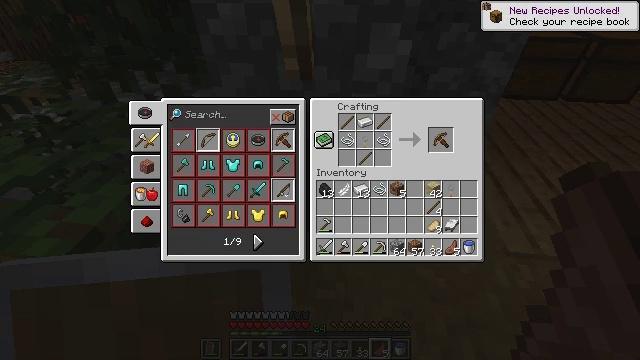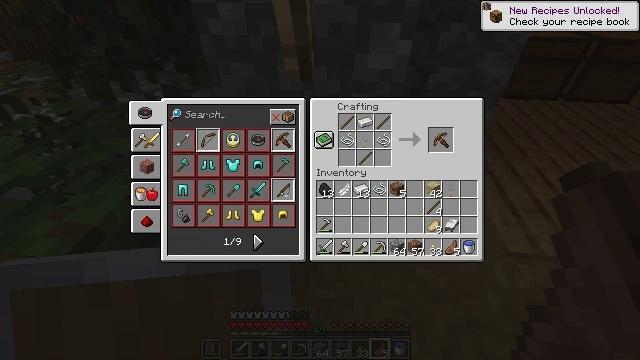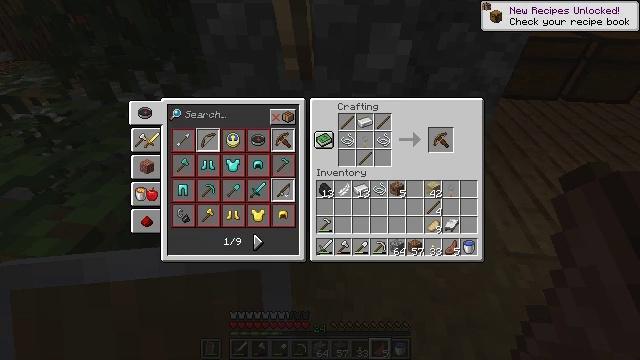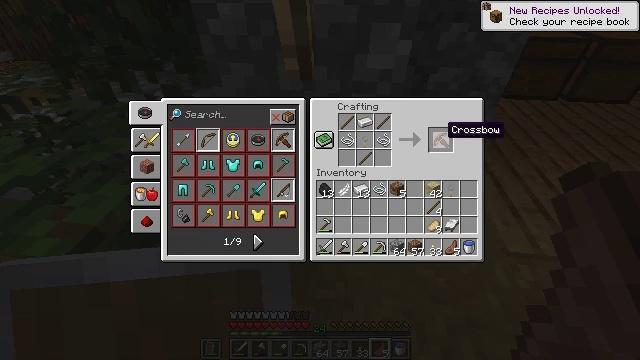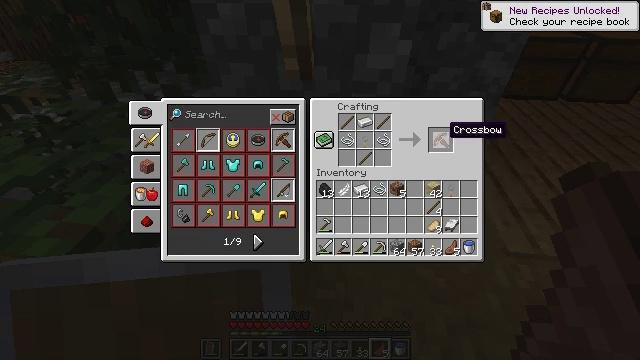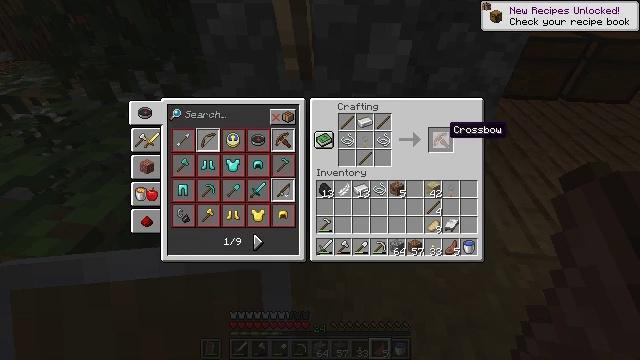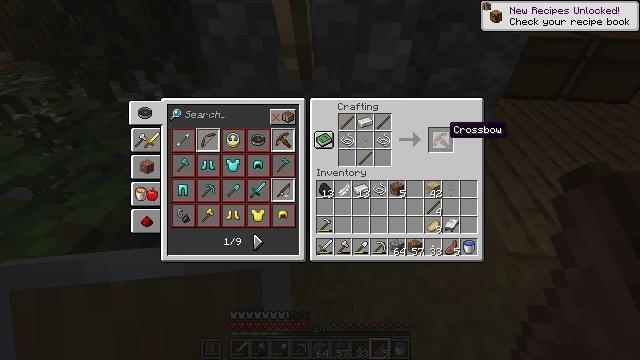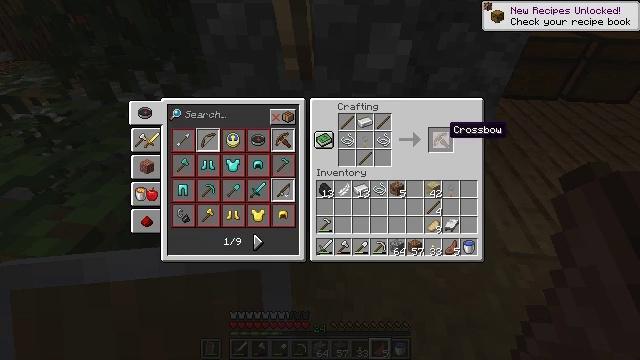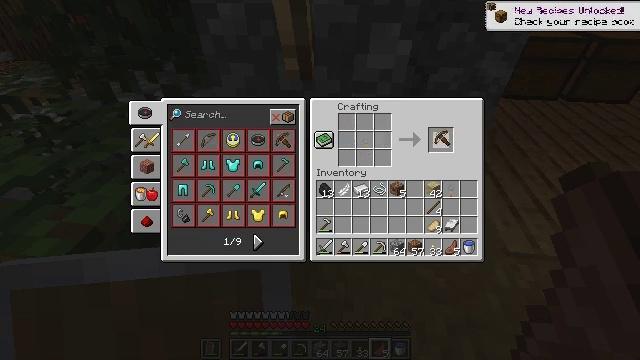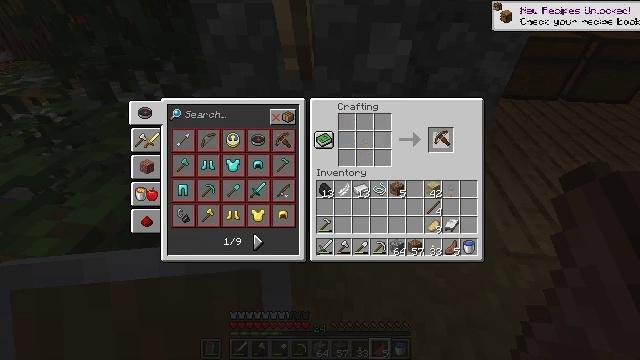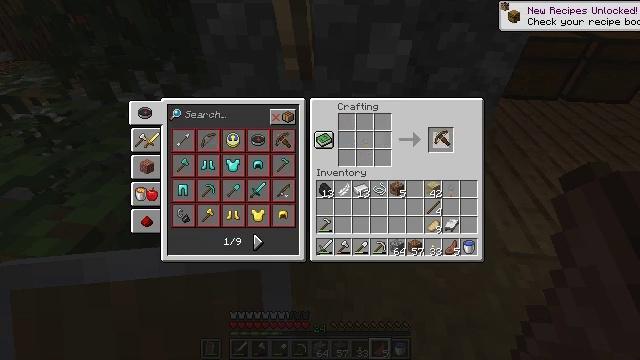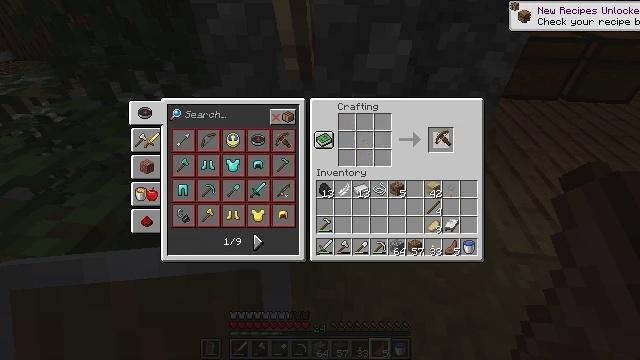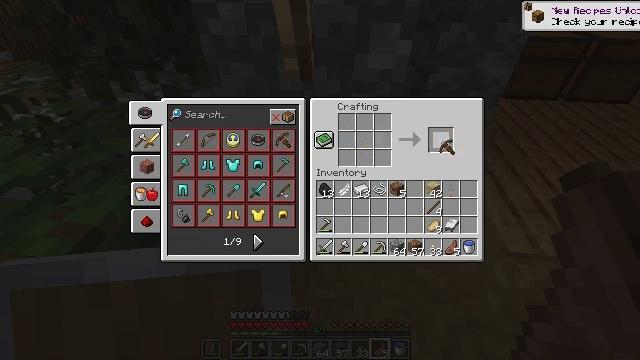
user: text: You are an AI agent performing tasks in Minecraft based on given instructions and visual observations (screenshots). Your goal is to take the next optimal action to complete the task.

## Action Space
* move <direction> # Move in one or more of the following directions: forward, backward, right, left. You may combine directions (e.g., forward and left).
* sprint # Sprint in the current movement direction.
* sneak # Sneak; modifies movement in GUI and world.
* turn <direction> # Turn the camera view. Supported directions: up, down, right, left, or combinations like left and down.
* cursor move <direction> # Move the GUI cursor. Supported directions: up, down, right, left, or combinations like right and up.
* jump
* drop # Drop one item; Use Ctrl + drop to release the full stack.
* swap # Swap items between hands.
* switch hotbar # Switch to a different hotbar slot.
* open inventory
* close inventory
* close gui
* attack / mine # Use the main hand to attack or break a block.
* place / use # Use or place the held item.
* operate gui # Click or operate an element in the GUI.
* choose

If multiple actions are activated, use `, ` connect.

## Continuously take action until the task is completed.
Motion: motion action
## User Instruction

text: Make a crossbow in the crafting table.
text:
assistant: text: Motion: no_op
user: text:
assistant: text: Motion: no_op
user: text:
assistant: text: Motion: cursor move right
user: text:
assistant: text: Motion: no_op
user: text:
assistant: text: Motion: no_op
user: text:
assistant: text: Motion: no_op
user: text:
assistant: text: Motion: no_op
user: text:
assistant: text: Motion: operate gui
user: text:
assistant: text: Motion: operate gui
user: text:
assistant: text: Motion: no_op
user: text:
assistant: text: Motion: no_op
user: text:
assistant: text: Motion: cursor move down
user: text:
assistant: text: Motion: no_op